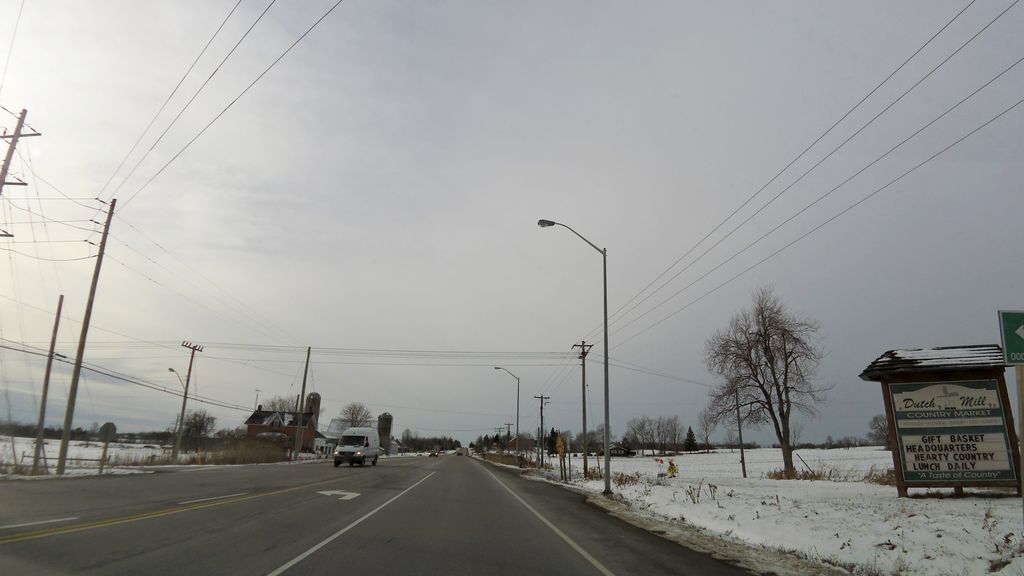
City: hamilton